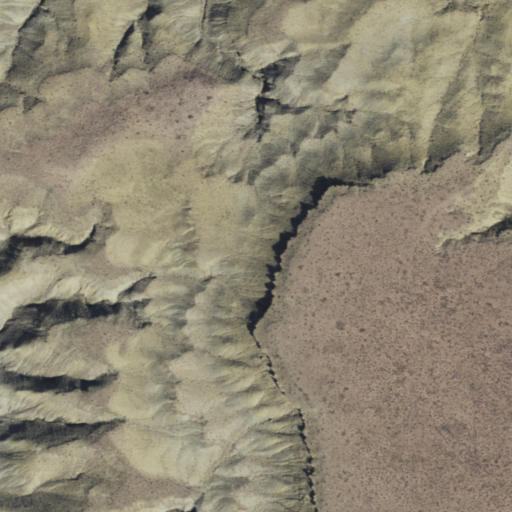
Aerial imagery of mountain in Arizona named Hunters Point containing shrub and grassland